Interaction volume radius: 5 \u00c5
Interaction volume height: 10 \u00c5
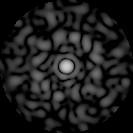
Disorder parameter: 0.9011